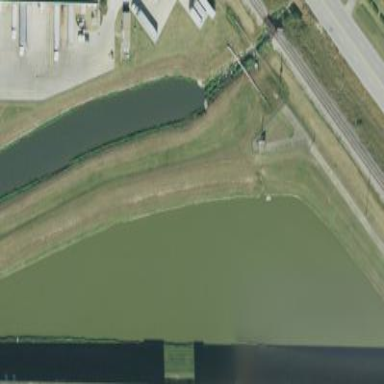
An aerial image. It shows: Retention basin used for land drainage.